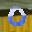
Label: 0